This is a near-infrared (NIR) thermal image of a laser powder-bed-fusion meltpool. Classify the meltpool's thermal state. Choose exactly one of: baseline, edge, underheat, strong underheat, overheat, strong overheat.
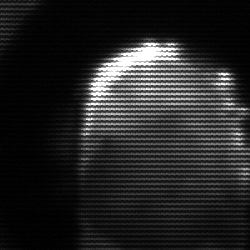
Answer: baseline